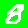
Digit: 8